Interaction volume radius: 5 \u00c5
Interaction volume height: 35 \u00c5
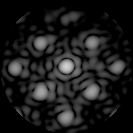
Disorder parameter: 0.2255